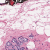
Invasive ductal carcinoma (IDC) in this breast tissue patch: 0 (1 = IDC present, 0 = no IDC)